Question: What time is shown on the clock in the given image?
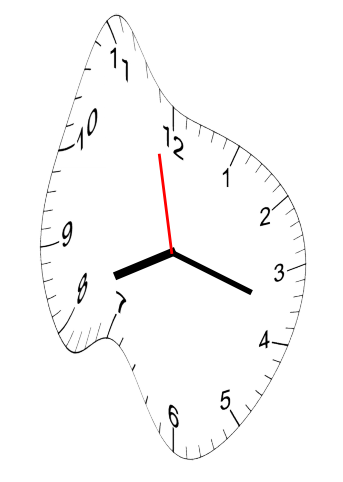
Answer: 08:17:58